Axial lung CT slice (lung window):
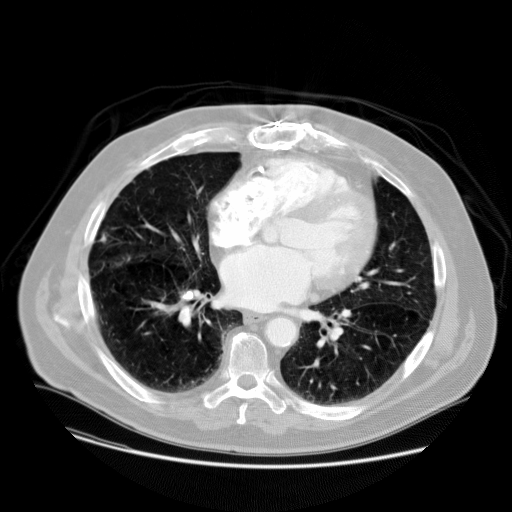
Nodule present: no